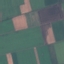
Land use / land cover class: AnnualCrop